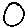
Label: circle